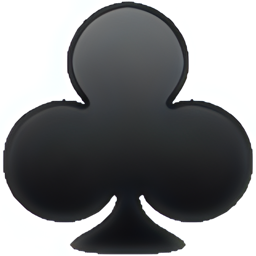
Name: black club suit
Emoji: ♣
Group: Activities
Sub-group: game